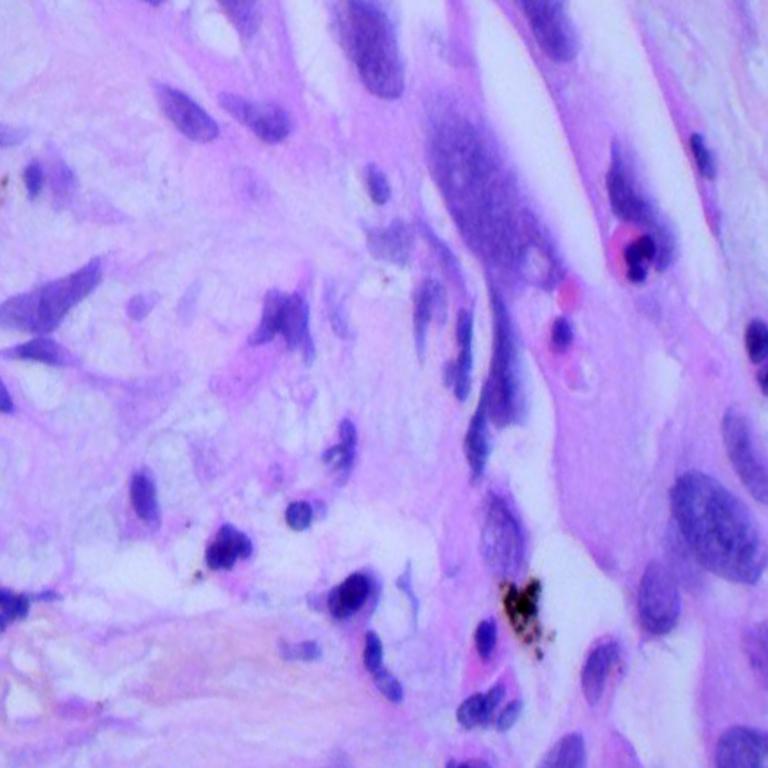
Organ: lung
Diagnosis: adenocarcinomas